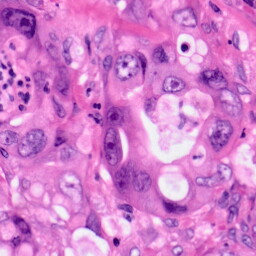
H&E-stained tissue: Pancreatic